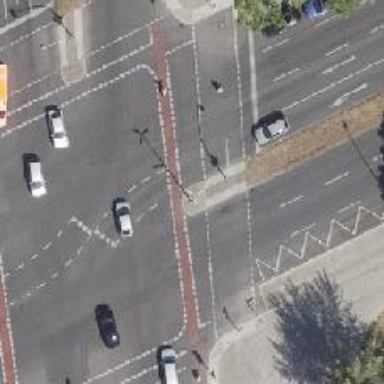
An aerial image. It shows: Road crossing with traffic signals.